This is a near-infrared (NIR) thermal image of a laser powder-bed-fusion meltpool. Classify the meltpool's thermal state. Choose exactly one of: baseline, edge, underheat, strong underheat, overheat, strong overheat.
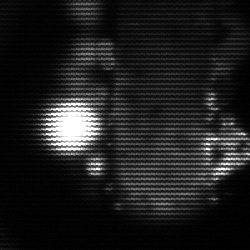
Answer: strong underheat